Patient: sex M, age 71
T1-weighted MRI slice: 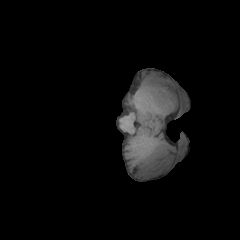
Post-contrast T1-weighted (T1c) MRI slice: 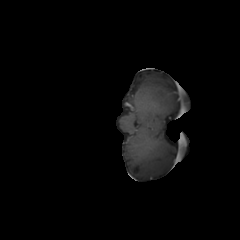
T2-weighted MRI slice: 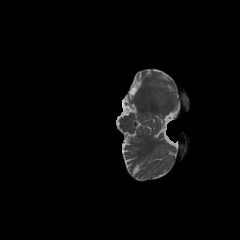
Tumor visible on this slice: no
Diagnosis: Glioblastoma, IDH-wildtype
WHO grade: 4